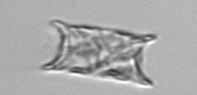
Label: Eucampia